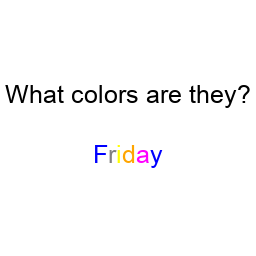
Color: blue, gray, yellow, orange, magenta, blue
Background color: white
Question text color: black